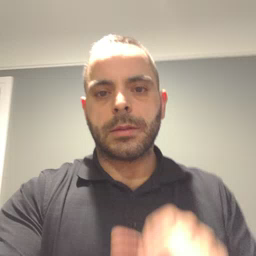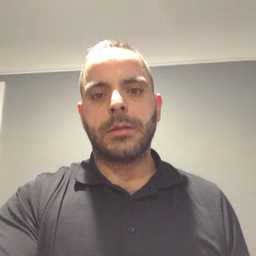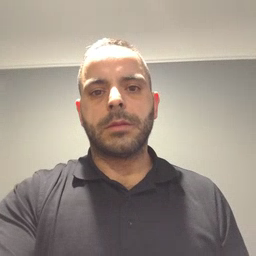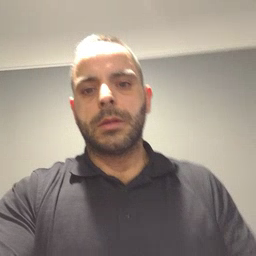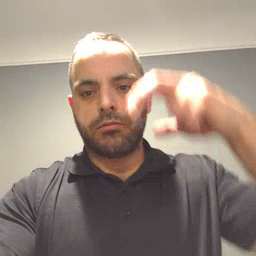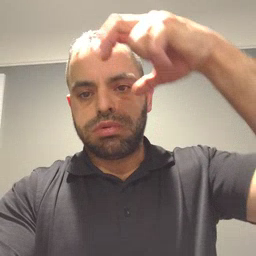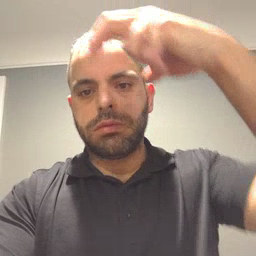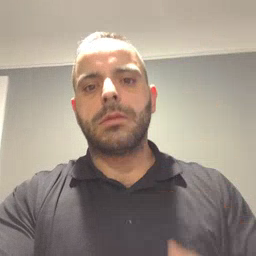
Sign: helicopter